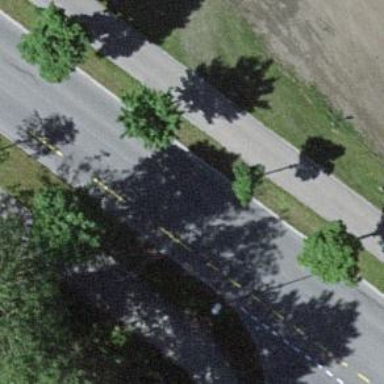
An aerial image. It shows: Unmarked crossing on the road.